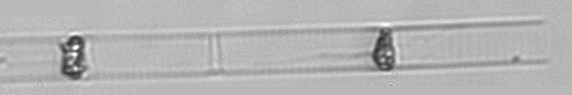
Label: Dactyliosolen_blavyanus